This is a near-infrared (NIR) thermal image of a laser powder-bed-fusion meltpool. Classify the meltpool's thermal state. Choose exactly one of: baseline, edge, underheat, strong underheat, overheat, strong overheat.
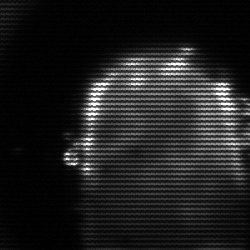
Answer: baseline